Question: Please recommend an error correcting algorithm for using very strange data channel.

The channel consists of two parts: Corrupter and Eraser.
Corrupter receives a word consisting of 10000 symbols in 3-symbol alphabet, say, {'a','b','c'}.
Corrupter changes each symbol with probability 10%.
Example:
'''
Corrupter input: abcaccbacbbaaacbcacbcababacb...
Corrupter output: abcaacbacbbaabcbcacbcababccb...
'''
Eraser receives corrupter output and erases each symbol with probability 94%.
Eraser produces word of the same length in 4-symbol alphabet {'a','b','c','*'}.
Example:
'''
Eraser input: abcaacbacbbaabcbcacbcababccb...
Eraser output: *******a*****************c**...
'''
So, on eraser output, approximately 6%*10000=600 symbols would not be erased, approximately 90%*600=540 of them would preserve their original values and approximately 60 would be corrupted.
What amount of useful data could be transmitted providing > 99.99% probability of successful decoding?
Is it possible to transmit 40 bytes of data through this channel? (256^40 ~ 3^200)
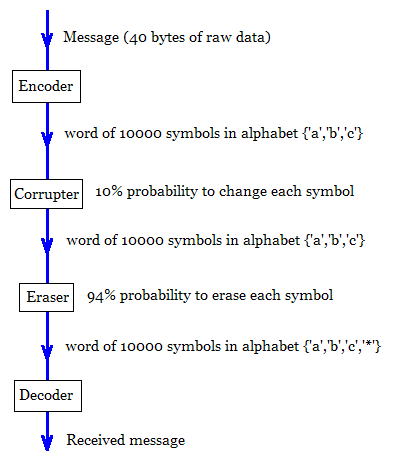
Answer: Here's something you can at least analyze:
Break your 40 bytes up into 13 25-bit chunks (with some wastage so this bit can obviously be improved)
2^25 < 3^16 so you can encode the 25 bits into 16 a/b/c "trits" - again wastage means scope for improvement.
With 10,000 trits available you can give each of your 13 encoded byte triples 769 output trits. Pick (probably at random) 769 different linear (mod 3) functions on 16 trits - each function is specified by 16 trits and you take a vector dot product between those trits and the 16 input trits. This gives you your 769 output trits.
Decode by considering all possible (2^25) chunks and pick the one which matches most of the surviving trits. You have some hope of getting the right answer as long as there are at least 16 surviving trits, which I think excel is telling me via BINOMDIST() happens often enough that there is a pretty good chance that it will happen for all of the 13 25-bit chunks.
I have no idea what error rate you get from garbling but random linear codes have a pretty good reputation, even if this one has a short blocksize because of my brain-dead decoding technique. At worst you could try simulating the encoding transmission and decoding of 25-bit chunks and work it out from there. You can get a slightly more accurate lower bound on error rate than above if you pretend that the garbling stage erases as well and so recalculate with a slightly higher probability of erasure.
I think this might actually work in practice if you can afford the 2^25 guesses per 25-bit block to decode. OTOH if this is a question in a class my guess is you need to demonstrate your knowledge of some less ad-hoc techniques already discussed in your class.